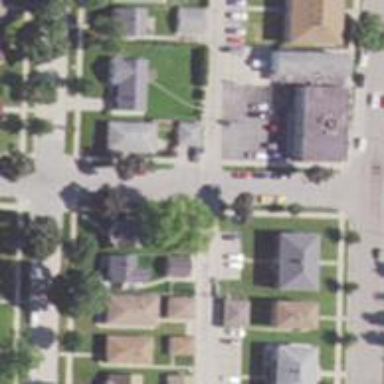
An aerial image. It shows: Alley classified as service road.